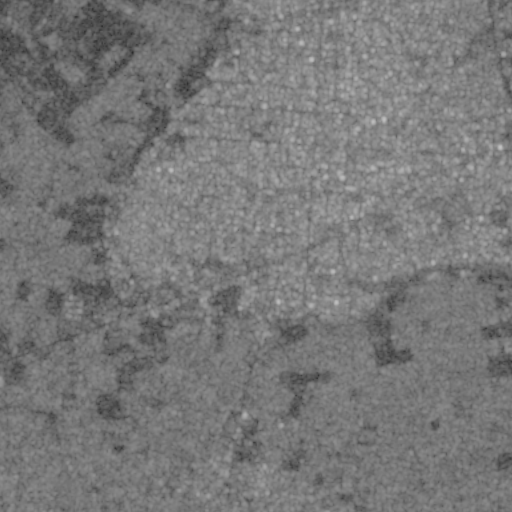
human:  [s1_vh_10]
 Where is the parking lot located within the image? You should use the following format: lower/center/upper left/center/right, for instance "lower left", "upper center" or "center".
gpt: The parking lot is located in the upper right of the image.
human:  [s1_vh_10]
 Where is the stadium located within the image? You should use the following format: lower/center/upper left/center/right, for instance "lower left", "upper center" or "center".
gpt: The stadium is located in the center of the image.
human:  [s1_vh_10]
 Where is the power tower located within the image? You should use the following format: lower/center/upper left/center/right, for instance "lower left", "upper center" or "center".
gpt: There is no power tower in the image.

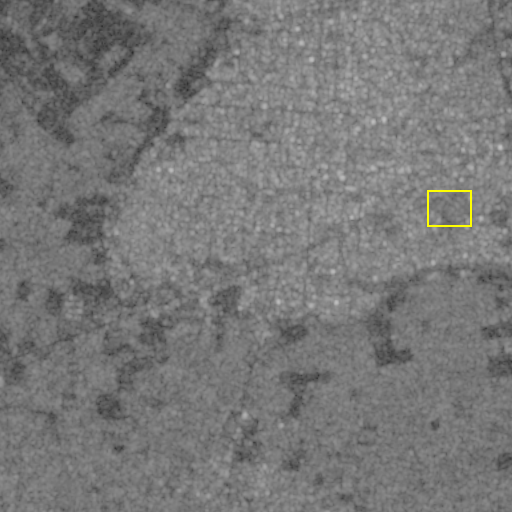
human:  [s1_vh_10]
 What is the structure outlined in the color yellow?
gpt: The structure outlined in yellow is a park.
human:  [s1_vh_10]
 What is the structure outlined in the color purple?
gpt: There is no purple outline.